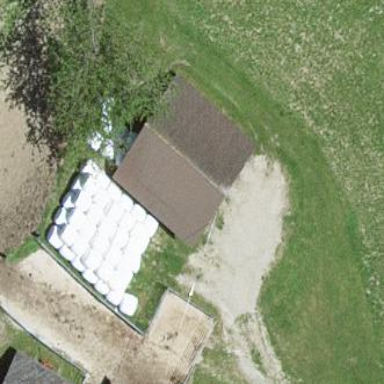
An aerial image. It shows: Rural barn.